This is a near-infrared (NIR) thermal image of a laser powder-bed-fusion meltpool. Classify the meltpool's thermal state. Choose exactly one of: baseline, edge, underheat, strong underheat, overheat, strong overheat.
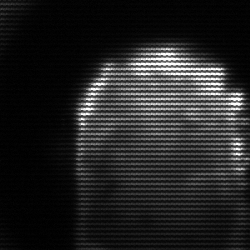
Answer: baseline